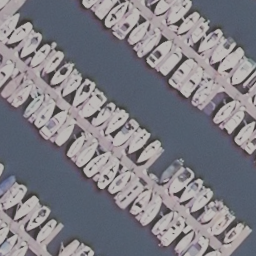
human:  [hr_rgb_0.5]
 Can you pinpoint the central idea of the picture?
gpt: harbor